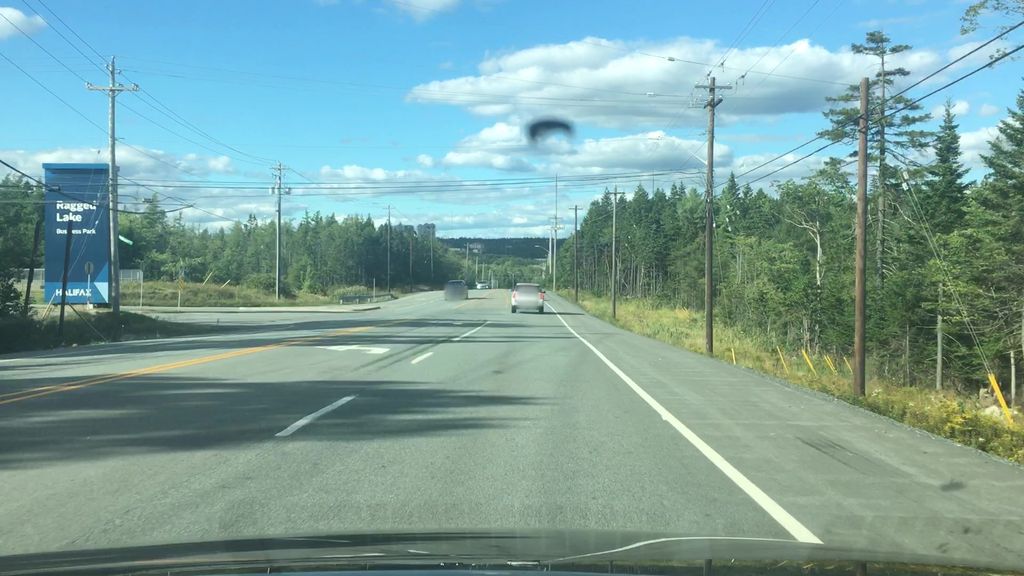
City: halifax